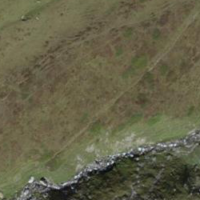
EUNIS habitat code: 23
Species observed at this site:
Bartsia alpina